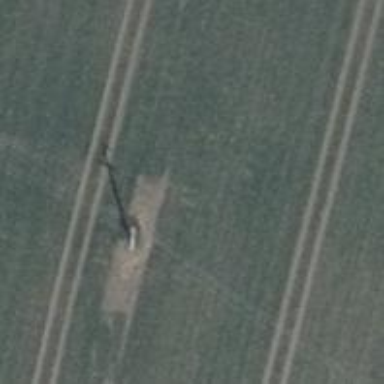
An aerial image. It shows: Power pole.